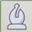
Piece: wB